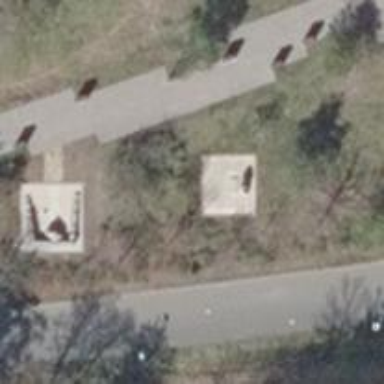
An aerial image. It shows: Historic memorial.